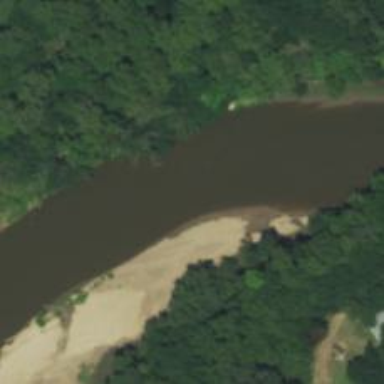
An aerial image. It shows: Beautiful view of river.